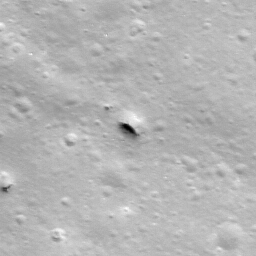
Pit: Stevinus 18
Host crater: Stevinus
Host type: impact_melt
Lunar coordinates: latitude -32.123, longitude 54.875